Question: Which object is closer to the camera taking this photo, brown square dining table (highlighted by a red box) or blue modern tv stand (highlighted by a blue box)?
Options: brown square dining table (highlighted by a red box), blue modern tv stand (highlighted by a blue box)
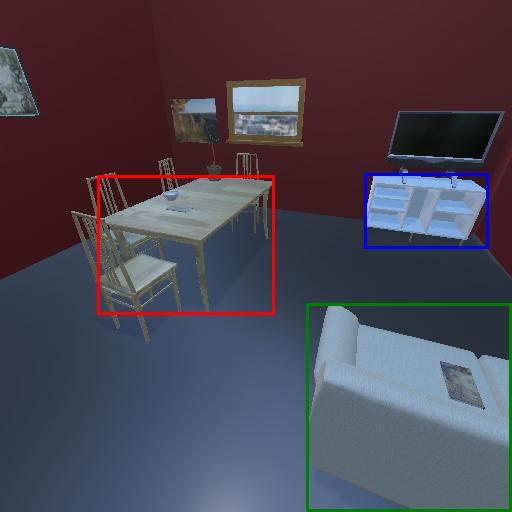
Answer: brown square dining table (highlighted by a red box)